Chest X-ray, PA view. Patient: 53 years old, sex M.
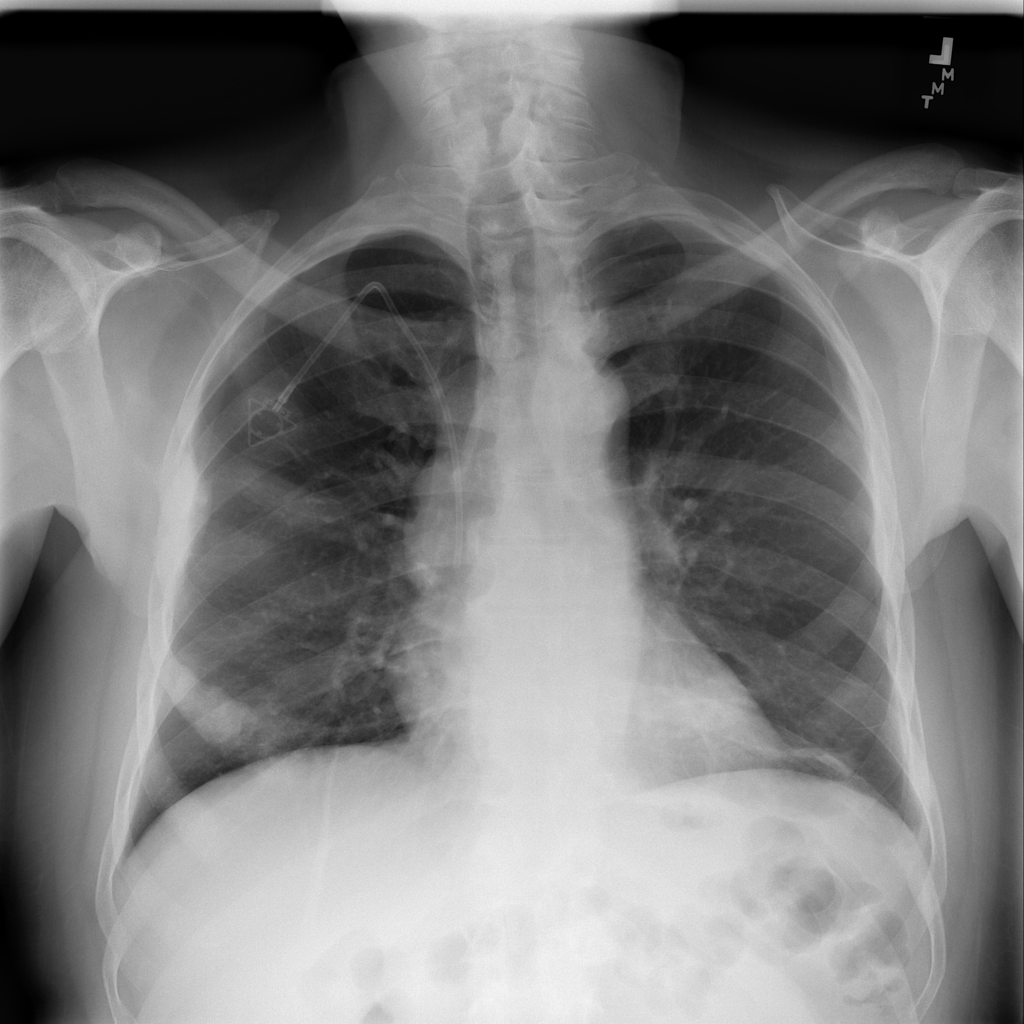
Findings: No Finding